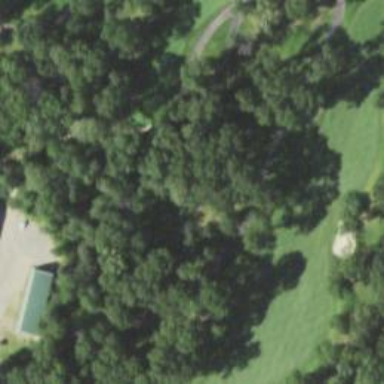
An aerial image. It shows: Grassy area designated as golf fairway.